Question: I'm trying to load TrueTypeFonts through freetype and display them using openGL and this is what I'm getting:

As you can see mostly it's fine but if you look closer each individual glyph seems to have some small incongruities around the borders. I noticed that these strange lines are actually carried over pixels from the other side. Look at the 'T' and 'h' in particular where you can see small bars corresponding with the opposite side of the texture. This happens with different fonts as well. Here is the code responsible for copying the glyph bitmap buffer into openGL:
'''
void load(FT_GlyphSlot glyphSlot, double loadedHeight){
this->loadedHeight = loadedHeight;
int width = glyphSlot->bitmap.width;
int height = glyphSlot->bitmap.rows;
sizeRatios = Vector2D(width / loadedHeight, height / loadedHeight);
offsetRatios = Vector2D(glyphSlot->bitmap_left / loadedHeight, glyphSlot->metrics.horiBearingY / loadedHeight);
advanceRatios = Vector2D((glyphSlot->advance.x >> 6) / loadedHeight, (glyphSlot->advance.y >> 6) / loadedHeight);
std::cout << width << ", " << height << std::endl;
GLubyte * textureData = new GLubyte[width * height * 4];
for(int y = 0; y < height; y++){
for(int x = 0; x < width; x++){
for(int i = 0; i < 4; i++){
textureData[(x + y * width) * 4 + i] = glyphSlot->bitmap.buffer[x + width * y];
}
}
}
texture.bind();
glPixelStorei(GL_UNPACK_ALIGNMENT, 1);
glTexParameteri(GL_TEXTURE_2D, GL_GENERATE_MIPMAP, GL_TRUE);
glTexParameteri(GL_TEXTURE_2D, GL_TEXTURE_MAG_FILTER, GL_LINEAR_MIPMAP_LINEAR);
glTexParameteri(GL_TEXTURE_2D, GL_TEXTURE_MIN_FILTER, GL_LINEAR_MIPMAP_LINEAR);
texture.load(GL_TEXTURE_2D, 0, GL_RGBA, glyphSlot->bitmap.width, glyphSlot->bitmap.rows, 0, GL_RGBA, GL_UNSIGNED_BYTE, textureData);
// glGenerateMipmap(GL_TEXTURE_2D);
delete [] textureData;
}
'''
The size of the font face is set elsewhere and passed into this method along with the glyph slot that I want to load. The texture object is just a class that creates a texture handle and keeps track of it, load just passes the parameters directly into glTexImage2D().
I've tried shifting the pixels by one using modulus rotation and it worked vertically but not horizontally. I have also tried loading the texture by passing the buffer directly into load by changing the format to GL_RED as described <URL> but the problem doesn't go away, so I think that maybe it might even be a flaw in freetype?
I wonder is there is some basic element of texture loading that I do not understand.
If you need some additional source code to understand what is wrong please ask.
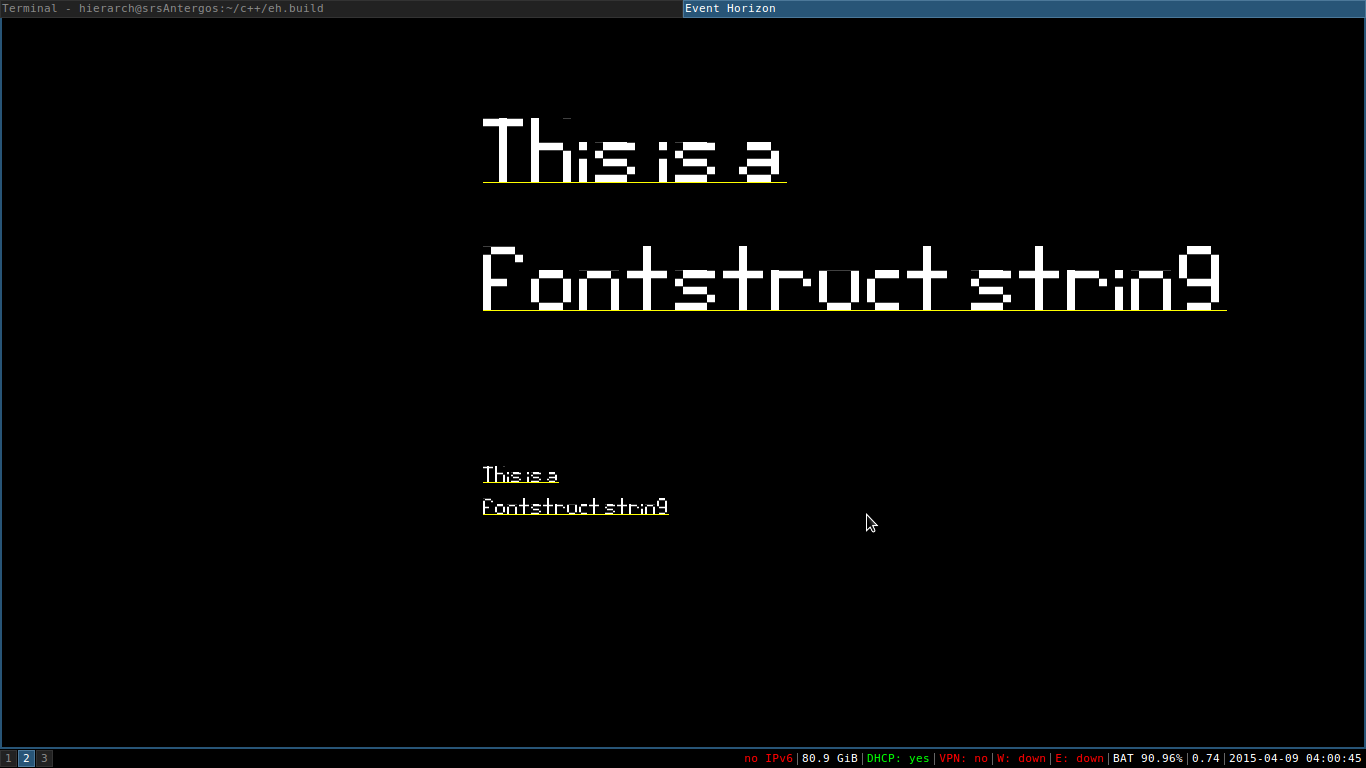
Answer: 'GL_TEXTURE_WRAP_S'/'GL_TEXTURE_WRAP_T' default to 'GL_REPEAT'.
Use 'GL_CLAMP_TO_EDGE' instead.